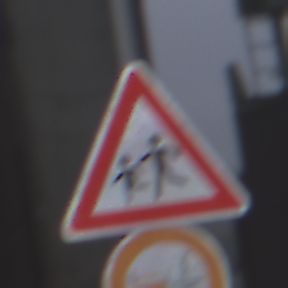
Verkehrszeichen: KinderRechts
Zusatzzeichen unten: VerbotUeberholenEinspurigeFahrzeuge
Umgebung: Outdoor, Suburban
Tageszeit: MorningAfternoon
Wetter: Overcast
Licht: Natural
Jahreszeit: NotSpecified
Kontrast: LowContrast